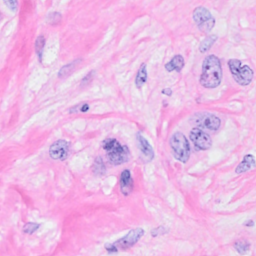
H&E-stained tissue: Breast